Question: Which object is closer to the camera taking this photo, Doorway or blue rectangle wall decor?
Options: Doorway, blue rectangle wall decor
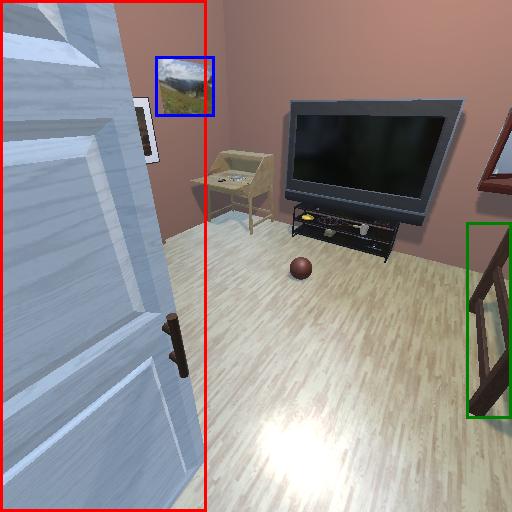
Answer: Doorway